Question: I have a dataset that looks like this:
'''
LOCALITY numbers
1 Airoli 72
2 Andheri East 286
3 Andheri west 208
4 Arya Nagar 5
5 Asalfa 7
6 Bandra East 36
7 Bandra West 72
'''
I want to plot bubbles (bigger the number bigger would be the bubble) inside the map of mumbai for each location in dataset.
I loaded the map of mumbai using 'maps' library but now I am not sure on how to plot these in the map. Is it possible to do in R ?
I used this to load the map:
'''
library(ggmap)
library(mapproj)
maps <- get_map(location = 'Mumbai', zoom = 12)
ggmap(maps)
'''

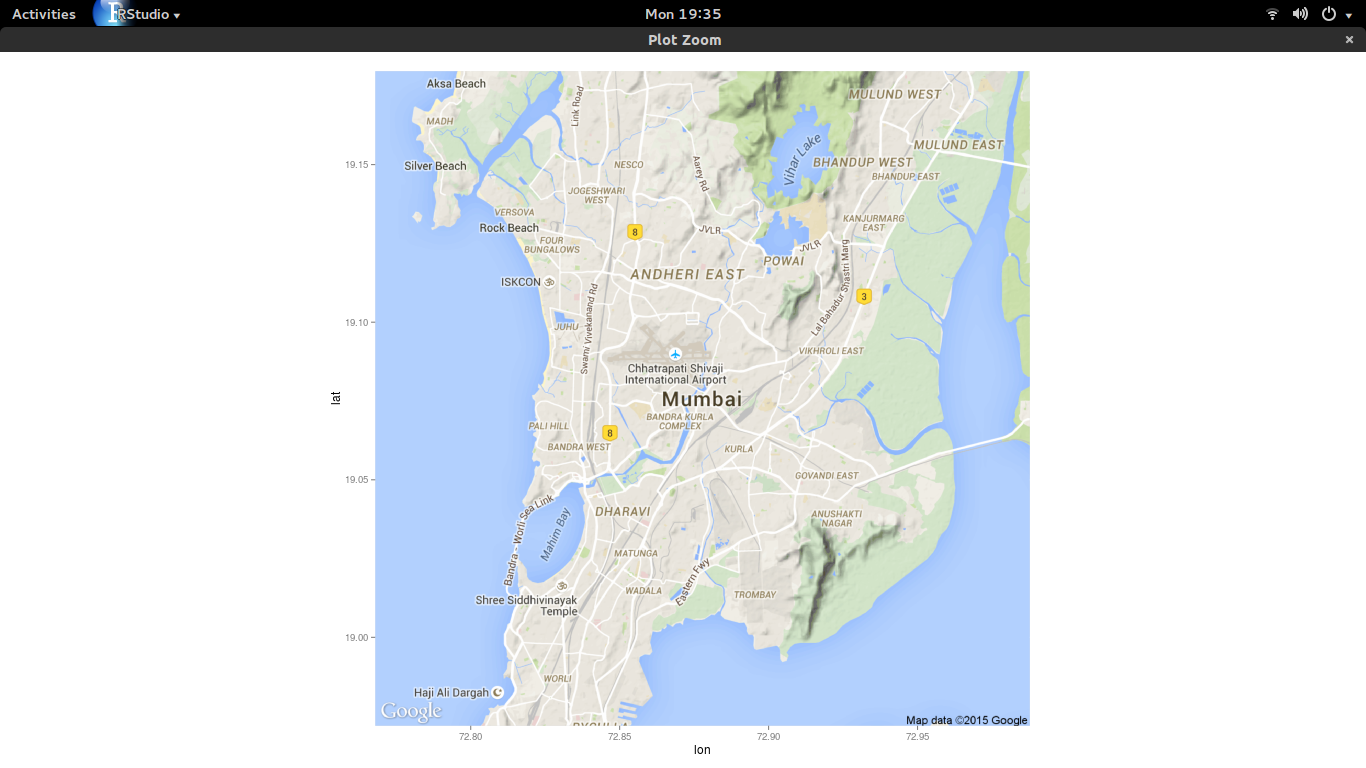
Answer: This should get you headed in the right direction, but be sure to check out the examples pointed out by @Jaap in the comments.
'''
library(ggmap)
map <- get_map(location = "Mumbai", zoom = 12)
df <- data.frame(location = c("Airoli",
"Andheri East",
"Andheri West",
"Arya Nagar",
"Asalfa",
"Bandra East",
"Bandra West"),
values = c(72, 286, 208, 5, 7, 36, 72),
stringsAsFactors = FALSE)
locs_geo <- geocode(df$location)
df <- cbind(df, locs_geo)
df
# location values lon lat
# 1 Airoli 72 72.99348 19.15793
# 2 Andheri East 286 72.87270 19.11549
# 3 Andheri West 208 72.82766 19.13632
# 4 Arya Nagar 5 80.32170 26.48341
# 5 Asalfa 7 72.89514 19.10023
# 6 Bandra East 36 72.84935 19.06053
# 7 Bandra West 72 72.83625 19.06069
ggmap(map) +
geom_point(data = df, aes(x = lon, y = lat, size = values))
'''